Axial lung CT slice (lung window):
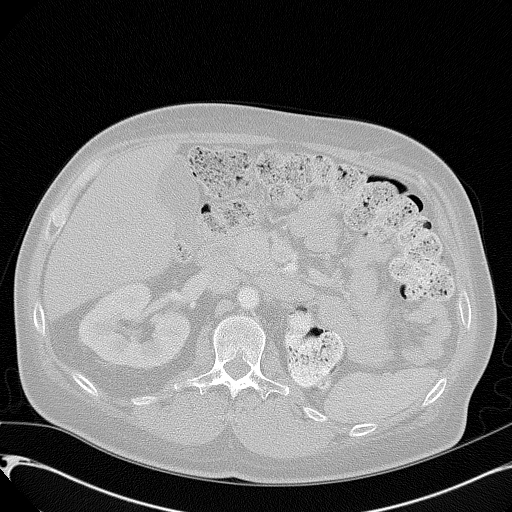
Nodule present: no